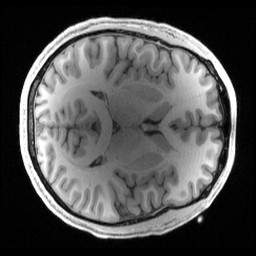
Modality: T1w
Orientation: axial
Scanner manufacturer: siemens
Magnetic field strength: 3 T
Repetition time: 2.4 s
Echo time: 0.00222 s